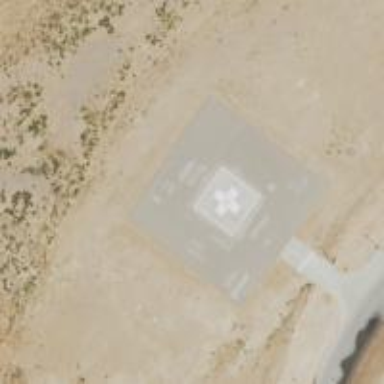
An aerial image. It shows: Image of helipad at airport.